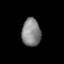
Tissue: lung
Cell type: Endothelial cells
Senescence score: 0.6661
Nuclear area (px): 512
Mean DAPI intensity: 133.951